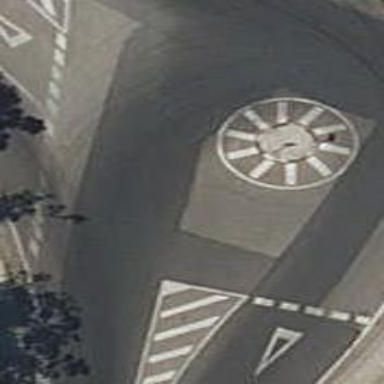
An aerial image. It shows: Unclassified asphalt road with roundabout junction.